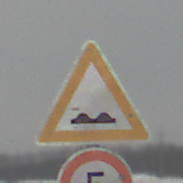
Verkehrszeichen: UnebeneFahrbahn
Zusatzzeichen unten: Geschwindigkeit5
Umgebung: Outdoor, Nature
Tageszeit: MorningAfternoon
Wetter: Overcast
Licht: Natural
Jahreszeit: Winter
Kontrast: LowContrast